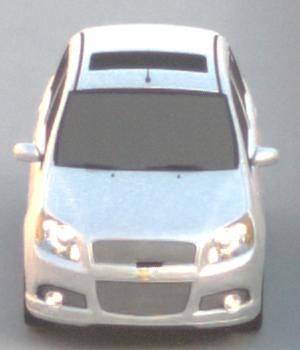
Make: Chevrolet
Model: Aveo 1.2
Detailed model: Aveo
Model produced from: 2008/06
Model produced until: 2011/01
Doors: 3
Color: white
Road condition: dry road
Daytime: sunrise or sunset
Contrast: low contrast